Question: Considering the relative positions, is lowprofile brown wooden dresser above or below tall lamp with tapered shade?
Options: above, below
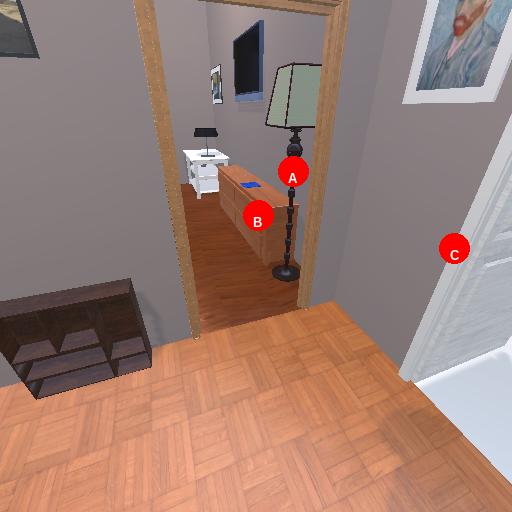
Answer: above